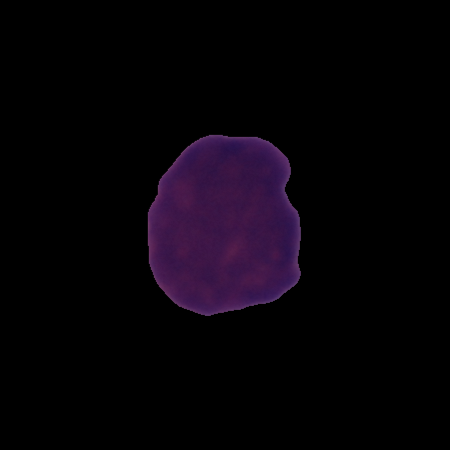
Label: cancer